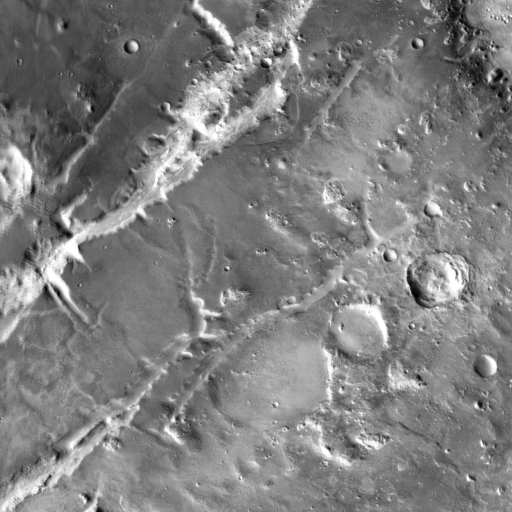
Crater classes present: Background, Other, Layered, Buried, Secondary